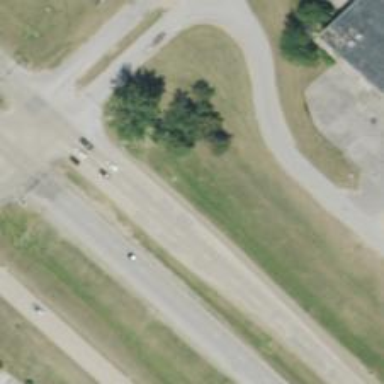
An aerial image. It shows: Primary highway.